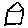
Label: house